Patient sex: M
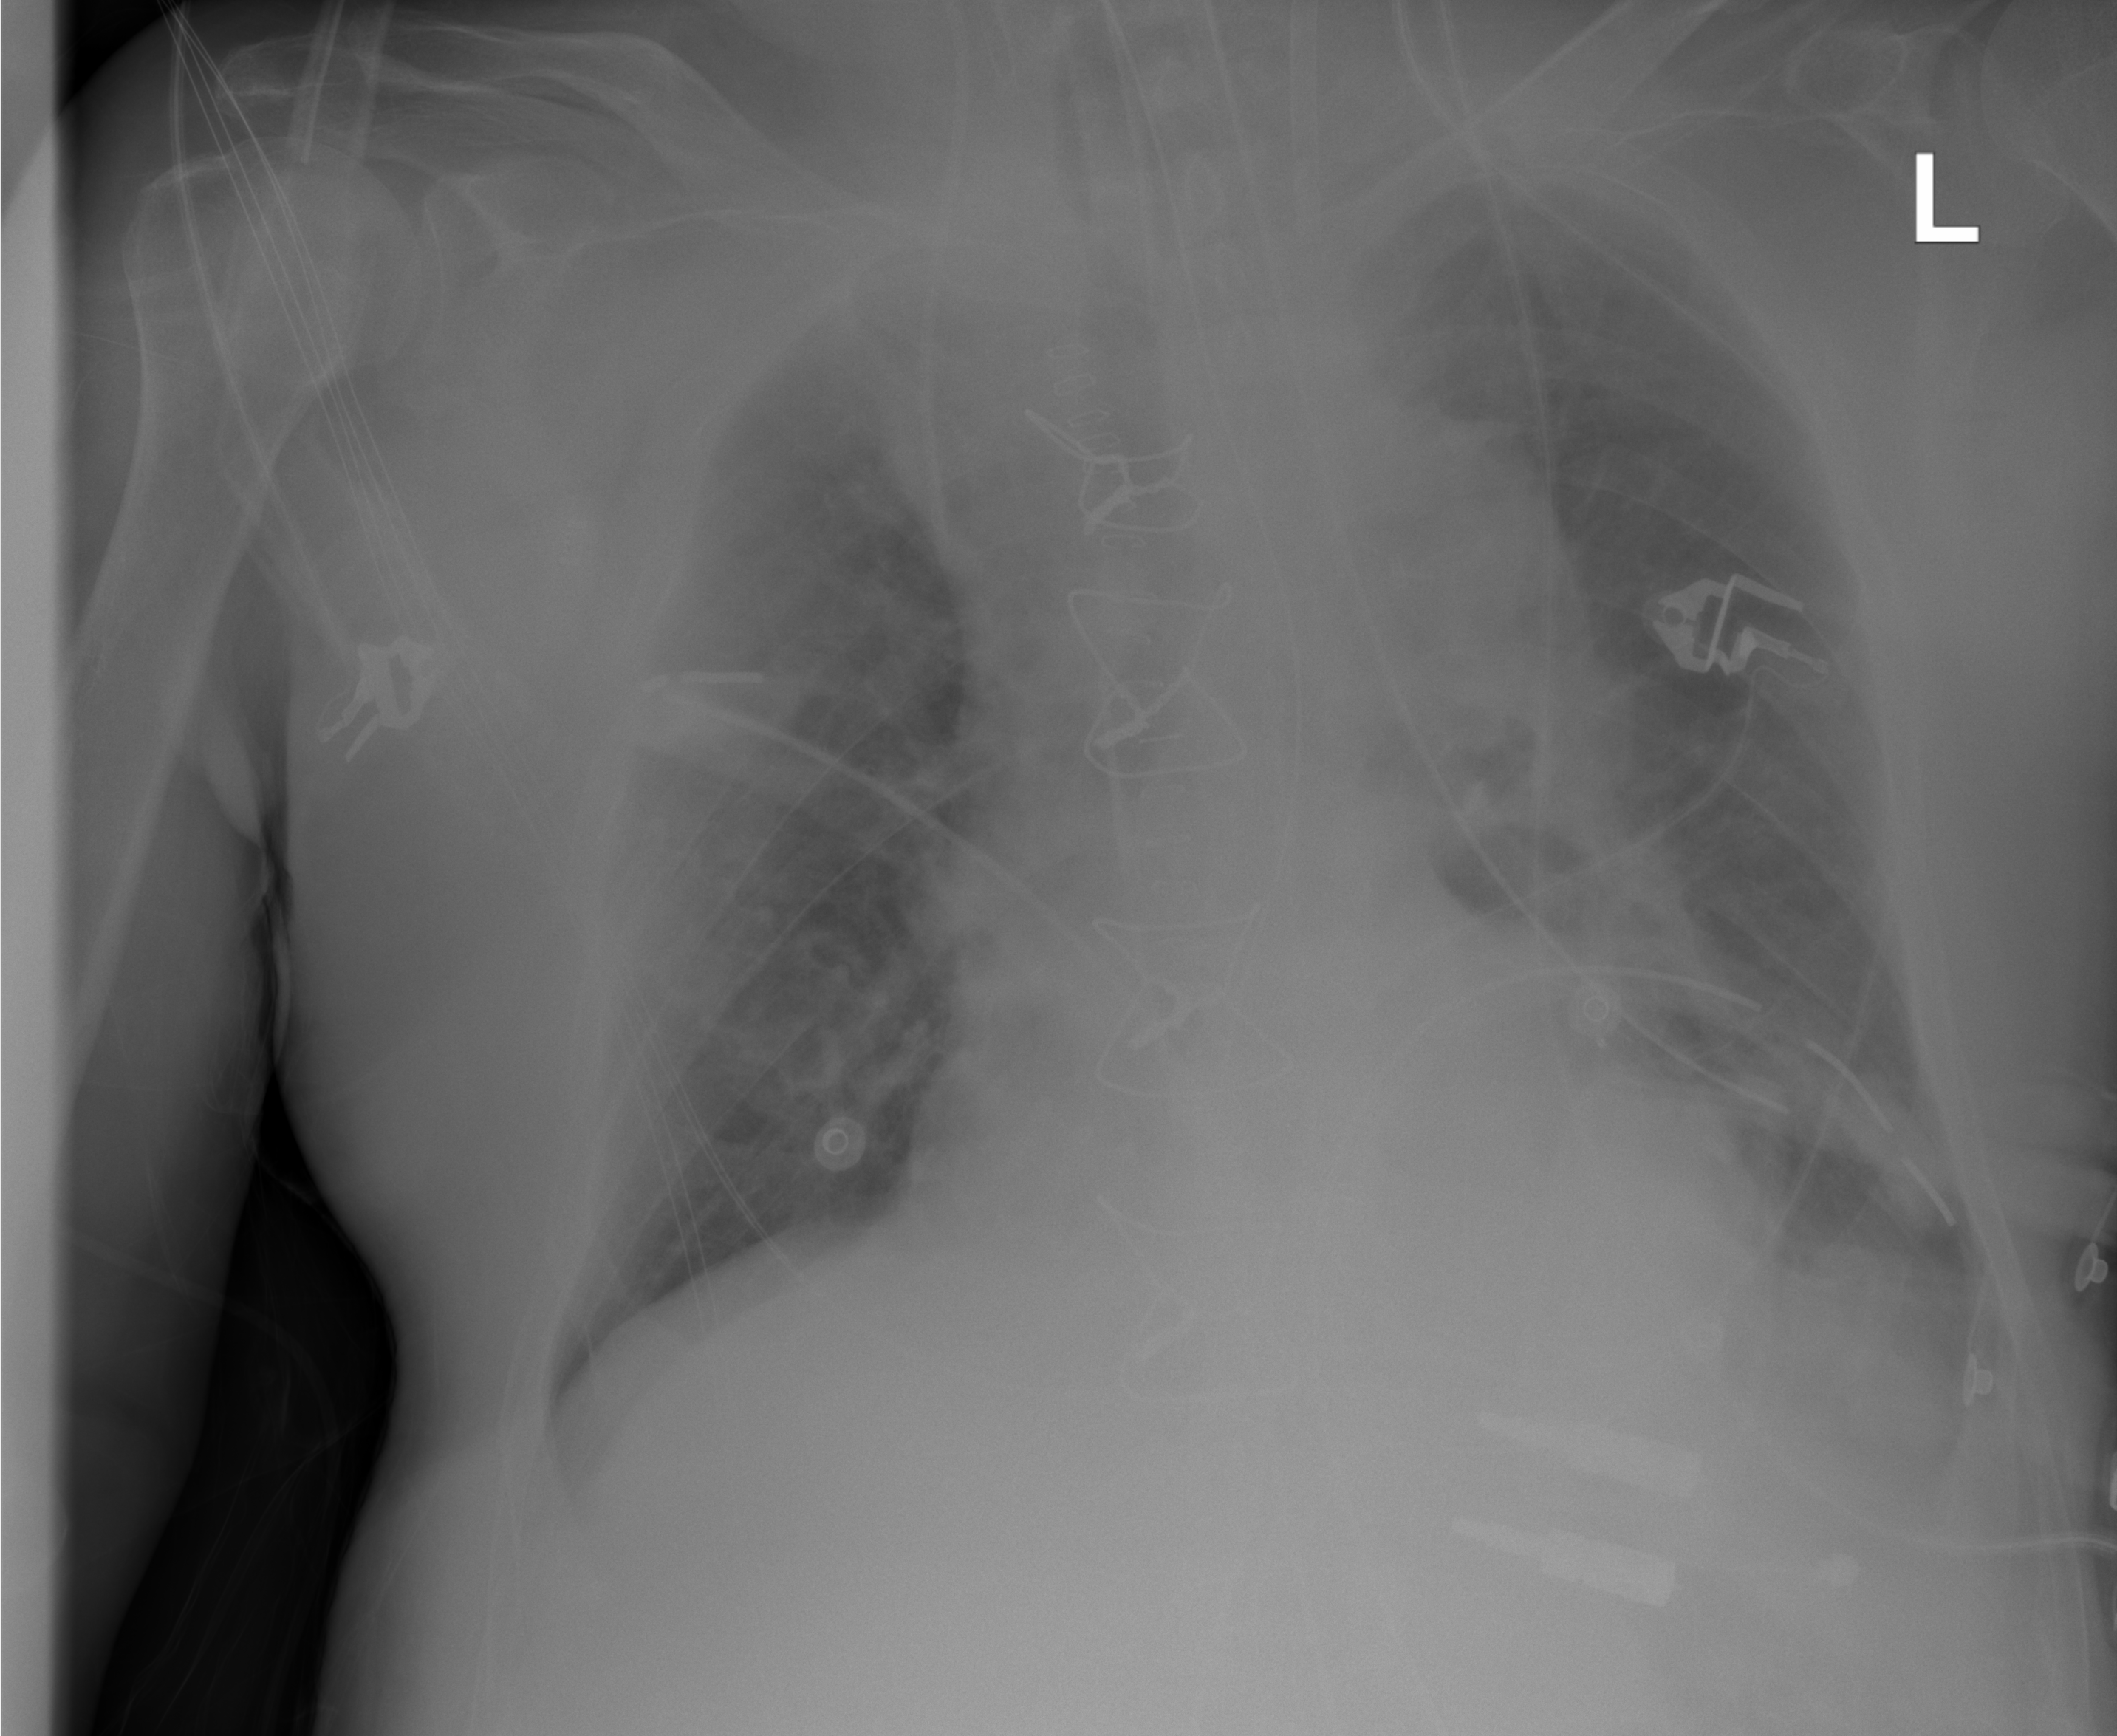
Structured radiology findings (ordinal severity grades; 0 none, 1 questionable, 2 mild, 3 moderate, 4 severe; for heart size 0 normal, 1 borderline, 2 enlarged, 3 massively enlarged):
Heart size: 2
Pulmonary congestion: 2
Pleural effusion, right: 0
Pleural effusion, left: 2
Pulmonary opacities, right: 0
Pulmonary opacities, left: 0
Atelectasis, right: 0
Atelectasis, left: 2